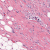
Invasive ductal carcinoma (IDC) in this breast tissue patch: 0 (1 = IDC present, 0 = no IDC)